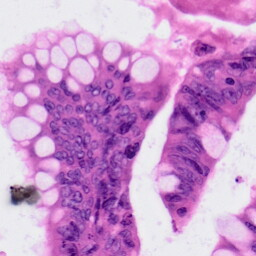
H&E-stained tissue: Colon